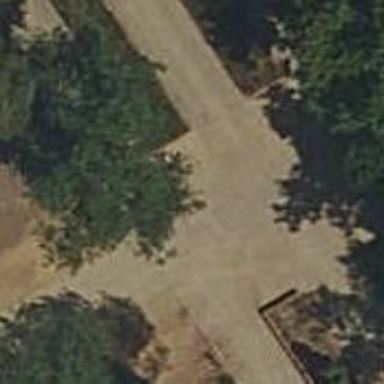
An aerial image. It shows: Footway surfaced with paving stones.